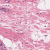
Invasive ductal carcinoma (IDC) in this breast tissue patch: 0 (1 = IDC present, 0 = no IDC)